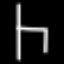
Label: chair